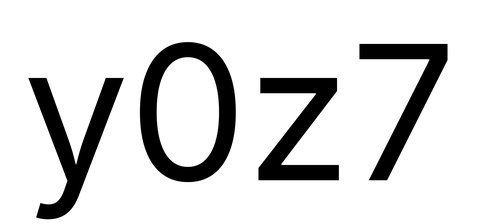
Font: Inter_Regular